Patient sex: M
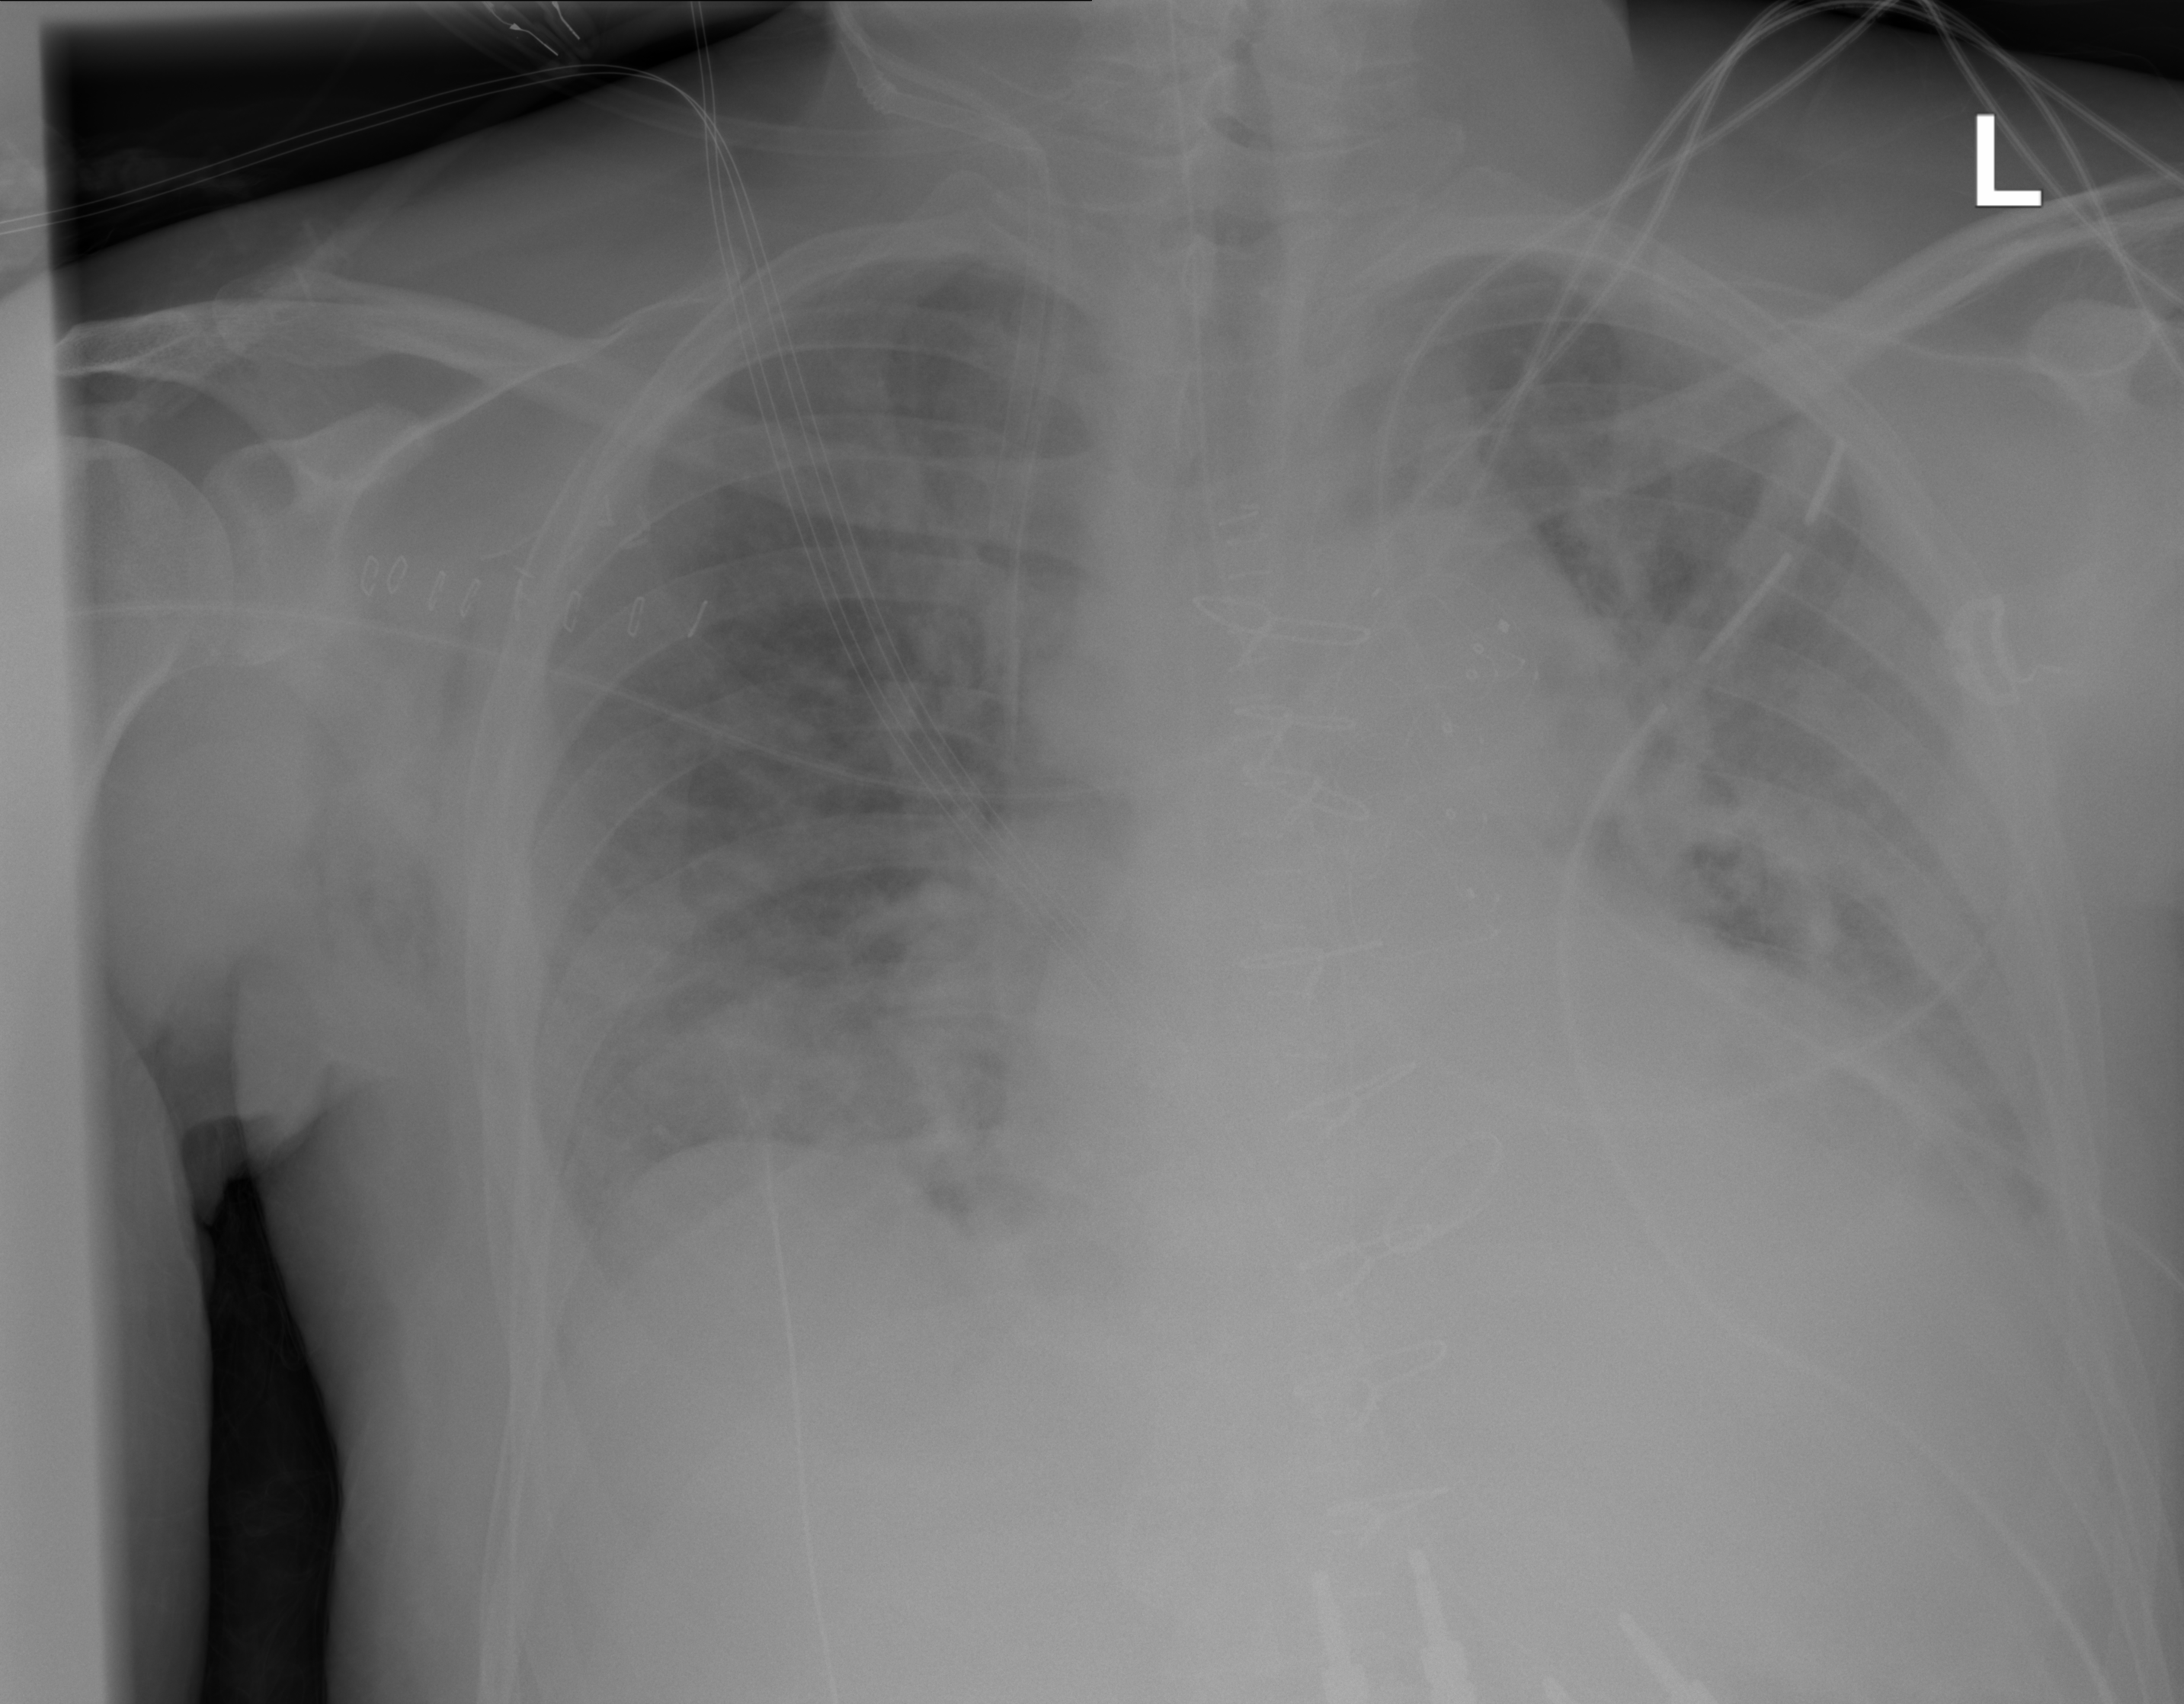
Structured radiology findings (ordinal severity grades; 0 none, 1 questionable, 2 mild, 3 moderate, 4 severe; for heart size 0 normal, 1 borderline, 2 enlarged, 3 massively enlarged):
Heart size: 2
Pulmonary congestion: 2
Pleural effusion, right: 0
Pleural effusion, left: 2
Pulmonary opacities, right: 0
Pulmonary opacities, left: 2
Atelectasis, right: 2
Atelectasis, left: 0